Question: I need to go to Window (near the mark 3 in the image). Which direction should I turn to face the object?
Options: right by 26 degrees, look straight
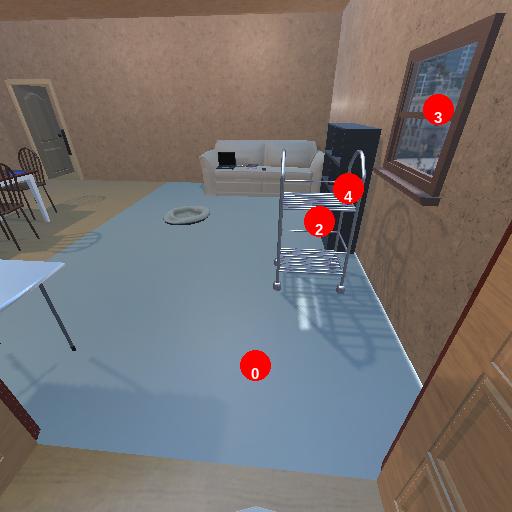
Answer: right by 26 degrees